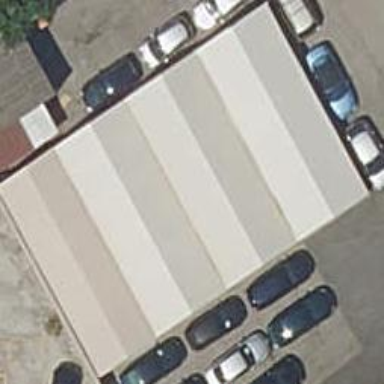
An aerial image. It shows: View of roof of building.